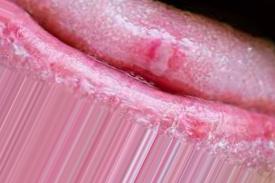
Condition: Mouth Ulcer